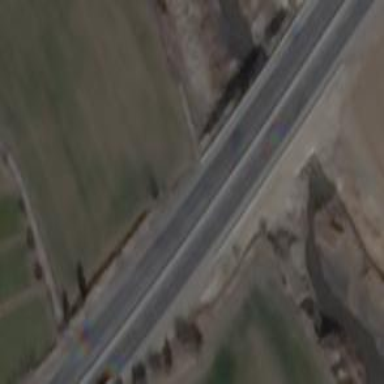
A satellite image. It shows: Trunk highway with bridge.